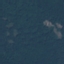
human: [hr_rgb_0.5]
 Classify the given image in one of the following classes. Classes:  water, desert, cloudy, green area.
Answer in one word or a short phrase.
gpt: green area